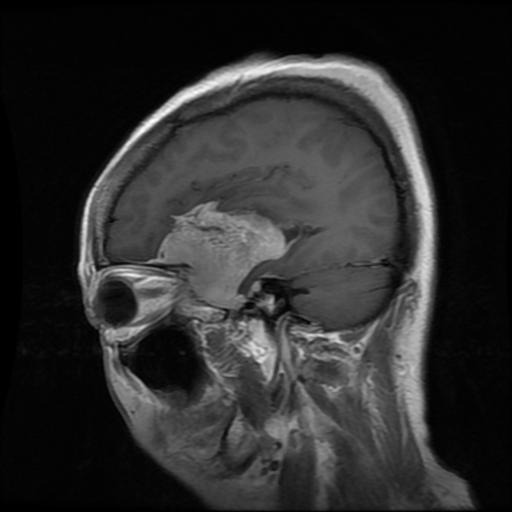
Label: meningioma